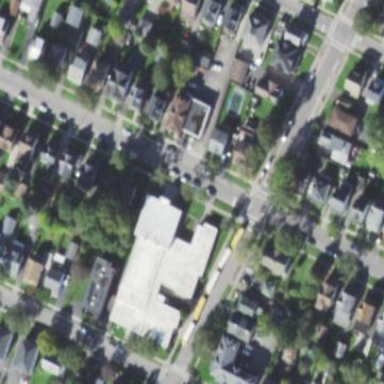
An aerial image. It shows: School.